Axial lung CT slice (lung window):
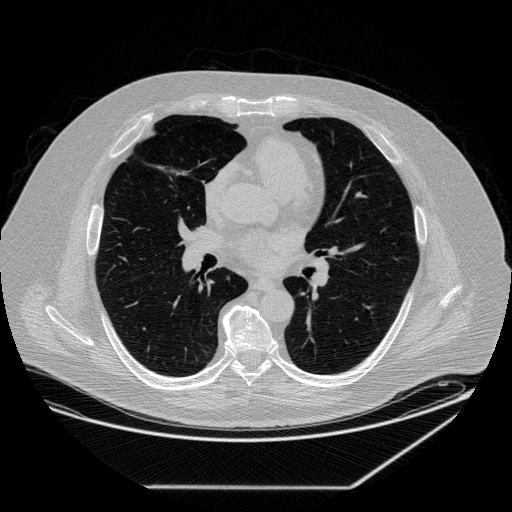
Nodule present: no